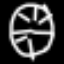
Label: clock